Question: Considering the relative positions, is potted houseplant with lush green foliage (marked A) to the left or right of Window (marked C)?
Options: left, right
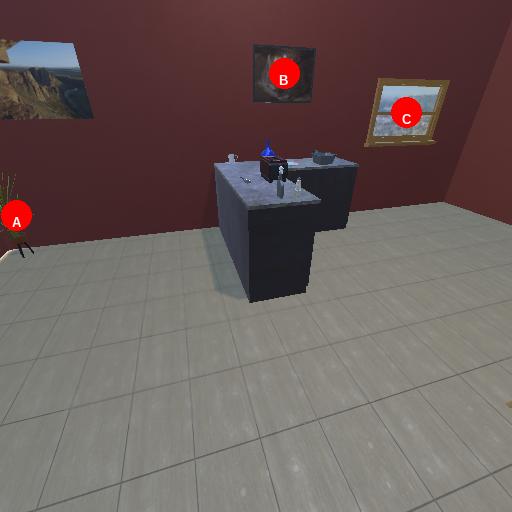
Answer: left